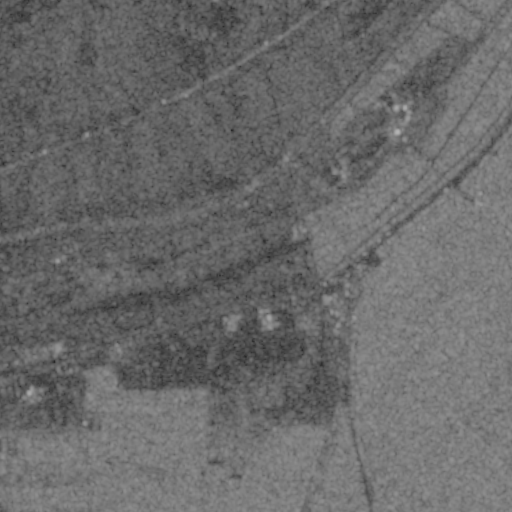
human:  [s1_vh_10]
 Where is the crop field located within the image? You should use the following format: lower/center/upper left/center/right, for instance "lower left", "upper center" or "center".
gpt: The crop field is located in the lower of the image.
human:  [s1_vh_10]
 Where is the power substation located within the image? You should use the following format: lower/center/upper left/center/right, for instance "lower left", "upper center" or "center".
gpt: The power substation is located in the center of the image.
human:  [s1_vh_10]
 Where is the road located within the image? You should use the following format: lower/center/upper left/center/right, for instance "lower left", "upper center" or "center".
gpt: There is no road in the image.

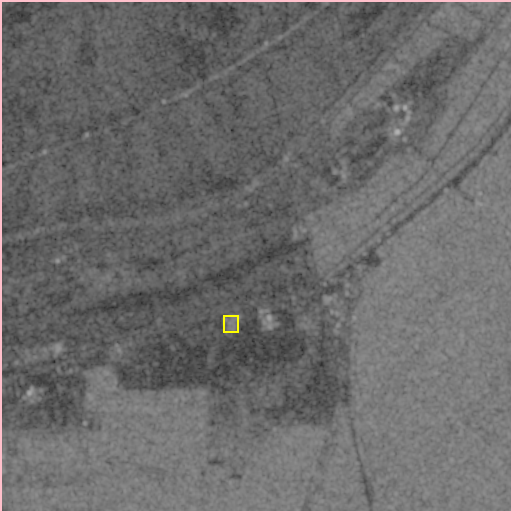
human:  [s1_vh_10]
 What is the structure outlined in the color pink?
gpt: The structure outlined in pink is a crop field.
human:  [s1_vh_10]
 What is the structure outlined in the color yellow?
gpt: The structure outlined in yellow is a power substation.
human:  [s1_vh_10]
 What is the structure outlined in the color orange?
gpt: There is no orange outline.